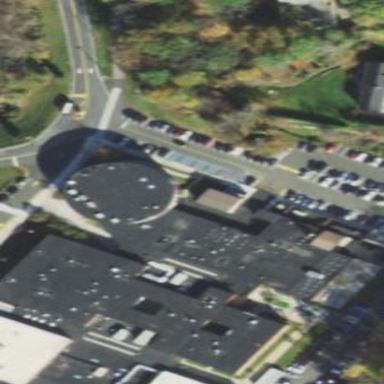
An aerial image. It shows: School building.